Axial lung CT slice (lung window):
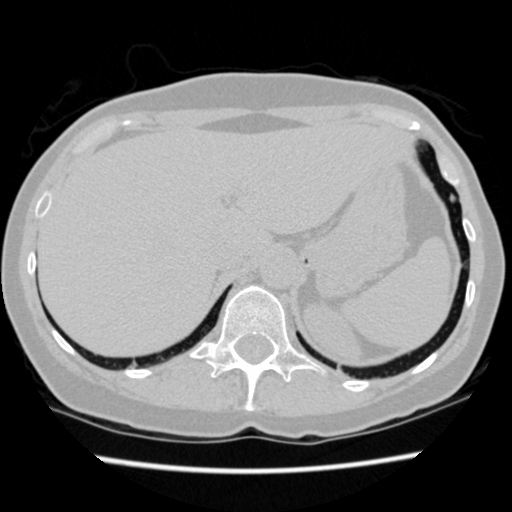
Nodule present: yes
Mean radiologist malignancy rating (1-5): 3